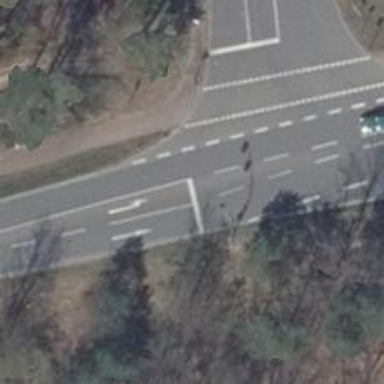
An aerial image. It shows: Road with traffic signals.